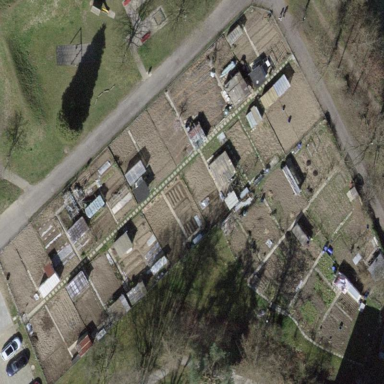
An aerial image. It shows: Area designated for allotments.